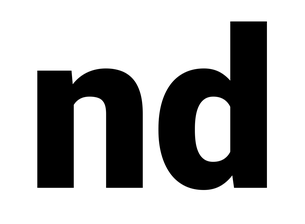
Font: Roboto_Black